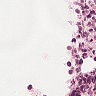
Metastatic tissue present: no